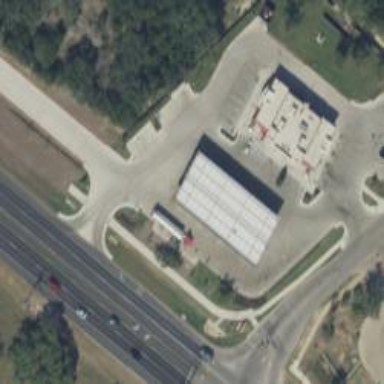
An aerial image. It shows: Convenience shop.